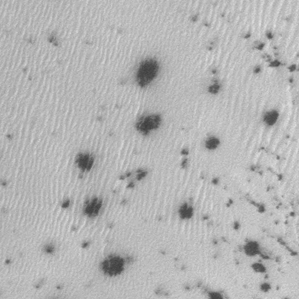
Label: frost